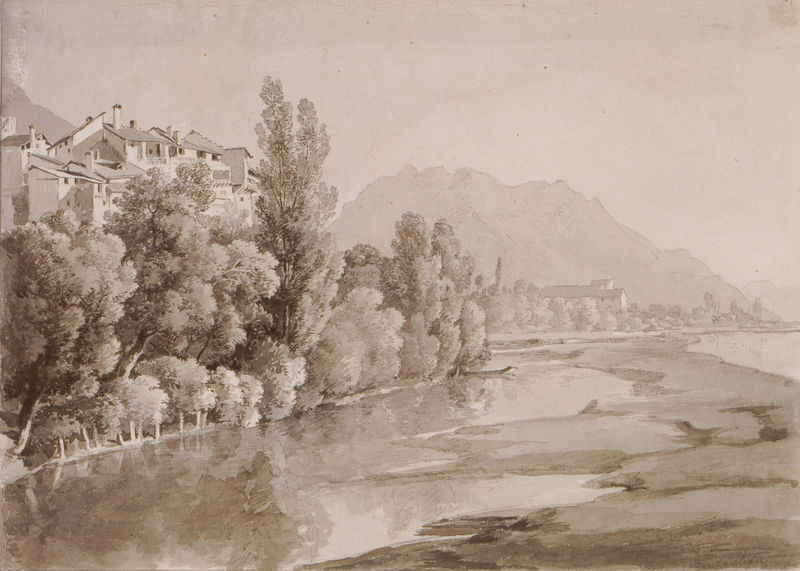
Titel: Montmélian an der Isère (Savoie)
Künstler: Johann Georg von Dillis
Standort: München
Institution: Staatliche Graphische Sammlung
Schlagwörter: baum, berg, blätter, himmel, laub, meer, schatten, wasser, weiß, aquarell, baumstämme, bäume, fluss, landschaft, sand, see, stadt, ufer, braun, fenster, grau, hell, hintergrund, licht, schwarz, zeichnung, dach, gebäude, haus, park, rot, wiese, beige, bild, bach, erde, ferne, häuser, hügel, nass, natur, pappel, spiegelung, strauch, wind, büsche, gebüsch, gewässer, kirche, sonne, sträucher, tal, wald, zart, boot, kahn, kamin, kamine, schornstein, turm, küste, pfütze, sommer, strand, welle, wellen, düster, ansicht, italien, ort, heiß, warm, berge, düne, gebirge, gipfel, hang, dorf, dächer, schornsteine, aue, dunst, grafik, graphik, monochrom, sepia, damm, böschung, sandbank, strom, flut, fluten, stämme, monet, spiegeln, foto, photographie, schlote, ebbe, wände, tusche, weiden, gestade, urlaub, zypresse, druck, schwarz weiss, radierung, stich, landzunge, hanglage, mauern, back, laubbäume, uferböschung, siedlung, kupferstich, lavierung, bauwerke, däche, gardasee, bachbett, statd, verschachtelt, landscape, rotstich, überflutet, orf, au, santzunge, #fenster, grey, no idea what to do, dprf, ifer, lago maggiore